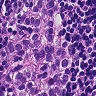
Metastatic tissue present: yes